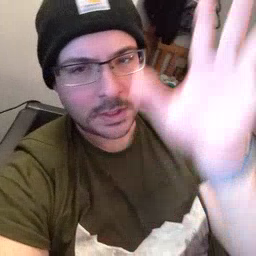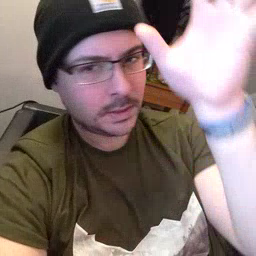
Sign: dad